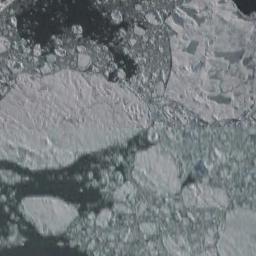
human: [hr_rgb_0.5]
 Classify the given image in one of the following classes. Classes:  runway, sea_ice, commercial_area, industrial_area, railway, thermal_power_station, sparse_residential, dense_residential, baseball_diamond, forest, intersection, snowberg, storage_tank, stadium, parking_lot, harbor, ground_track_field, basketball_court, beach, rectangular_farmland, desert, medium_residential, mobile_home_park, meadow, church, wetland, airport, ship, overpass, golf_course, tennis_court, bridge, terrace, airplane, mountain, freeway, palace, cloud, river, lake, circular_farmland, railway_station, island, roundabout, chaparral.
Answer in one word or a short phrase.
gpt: sea_ice